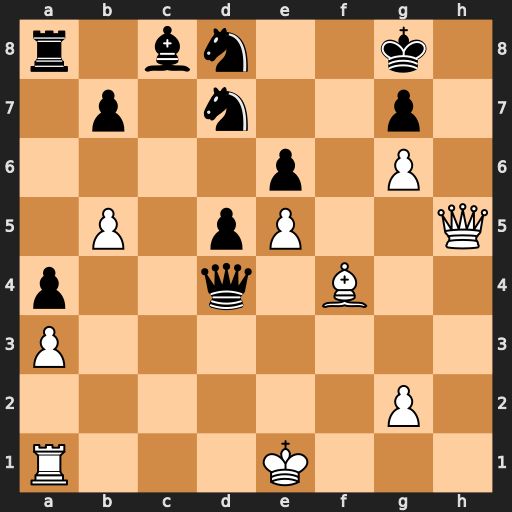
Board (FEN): r1bn2k1/1p1n2p1/4p1P1/1P1pP2Q/p2q1B2/P7/6P1/R3K3
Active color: w
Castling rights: Q
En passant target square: -
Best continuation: Qh7+ Kf8 Qh8+ Ke7 Bg5+ Nf6 Qxg7+